Question: I've been trying to figure out for a long time now how to create an interface that can allows users to input several rows of data and pass those entries into an SQL server database all in one shot. I could not get any better ideas so I came up with this (see picture below).

What I envisioned is that the user enters values in the textboxes and hits the "add to list" button. The values are then populated in the list box below with the heading "exhibits lists" and when the add exhibit button is pressed, all values from the list box are passed into the database.
Well, I'm left wondering again if it would be possible to tie these values from the textboxes to the list box and whether I'd be able to pass them into the database.
If it were possible then I'd please love to know how to go about it otherwise I'd be glad if you could recommend a better way for me to handle the situation otherwise I'd have to resolve to data entry one at a time.
I believe there is some useful information from this website that can help solve my problem but I just can't make heads or tails of the article... it seems like I'm almost there and it skids off. Can everyone please read and help me adapt it to my situation? Post below:
<URL>
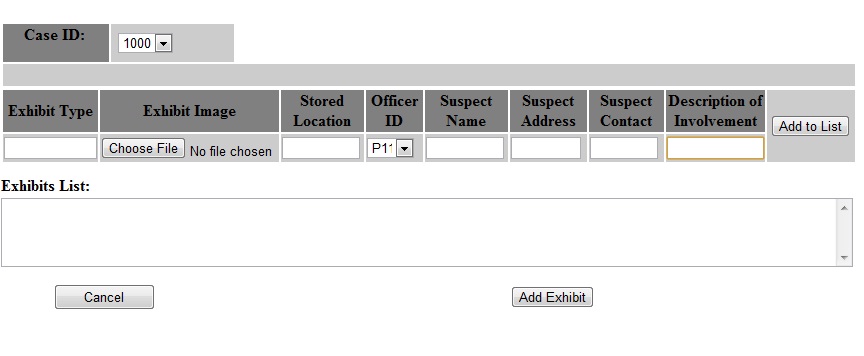
Answer: Yes, it is possible. I have done this twice before.
Check out the "Data Access Tutorials" at <URL> for ideas.
### Overview
- -
You would use a 'DataSet' and 'DataAdapter' to update the database, and manipulate a 'DataRow' for the input and a 'DataTable' for the list-box. Note the list-box is actually a data-grid, repeater, or other control that accepts a 'DataTable' as a 'DataSource'.
- The 'DataAdapter' fills the 'DataSet' which contains the 'DataTable'.- The input controls bind to a 'DataRow' created from the 'DataTable'. When the user clicks add-to-list, you add the data-row to the data-table, then create a new data-row for the next item.- When the user clicks add-exhibit, it is a simple matter of using the 'DataAdapter' to update the database. Any changed, deleted, and added data is handled for you.